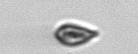
Label: Cryptophyta